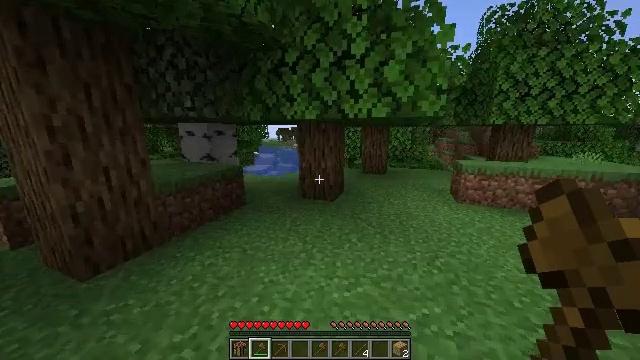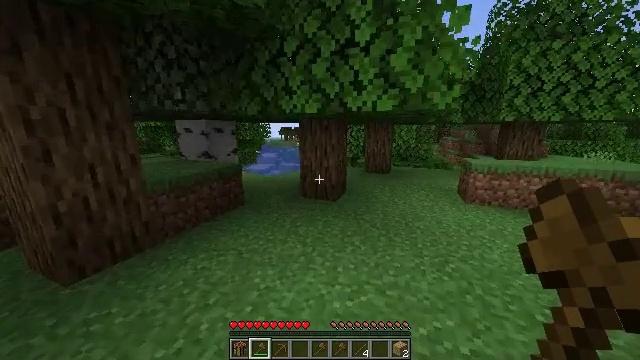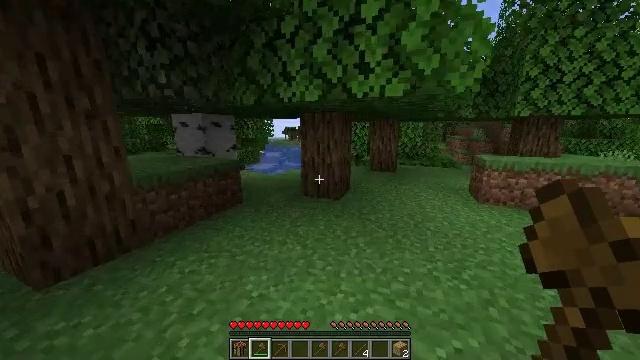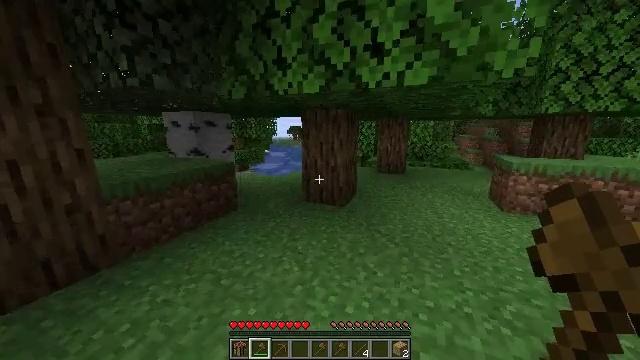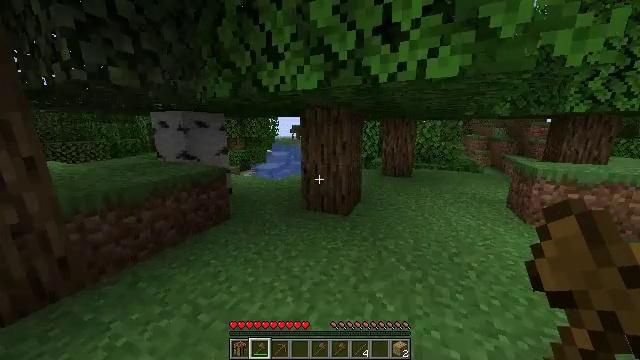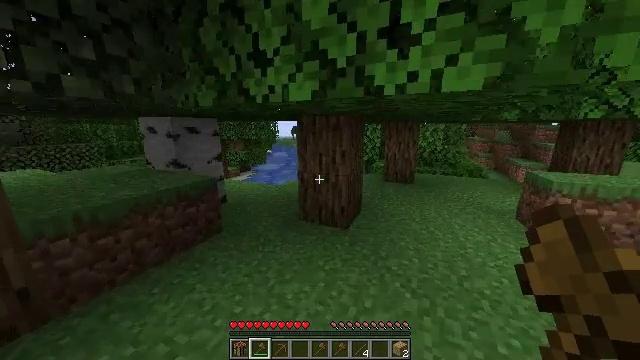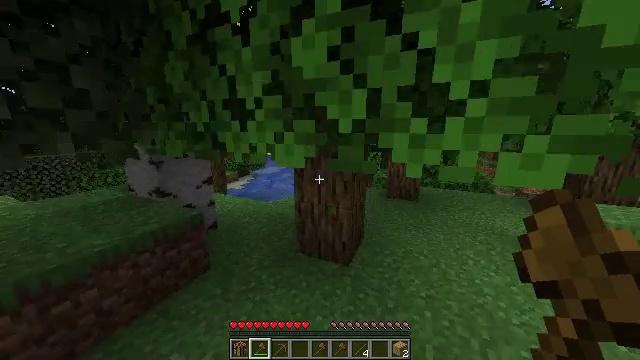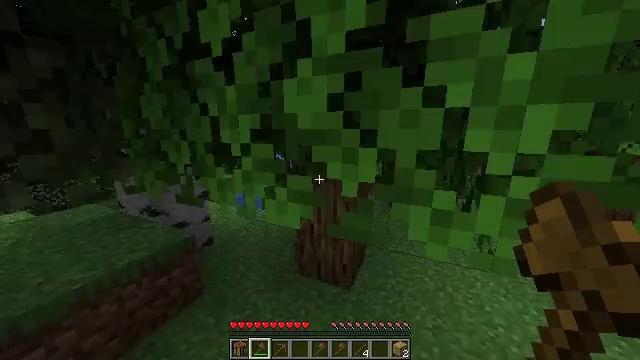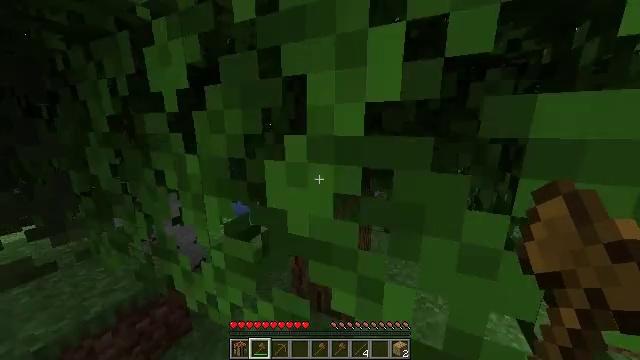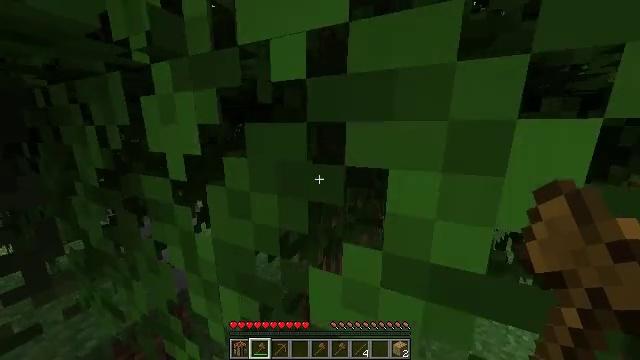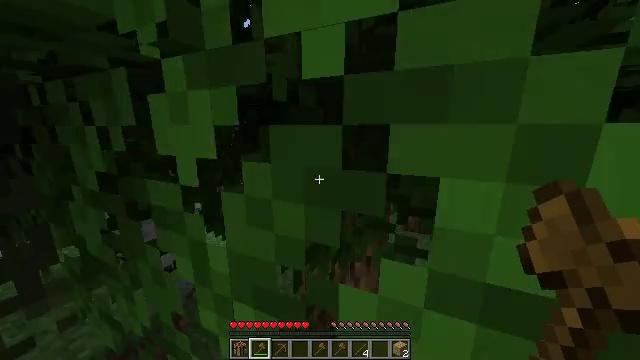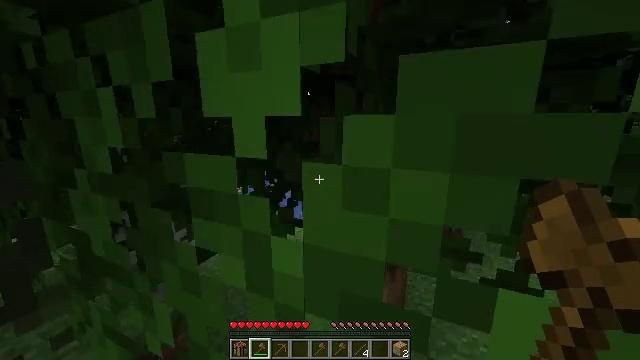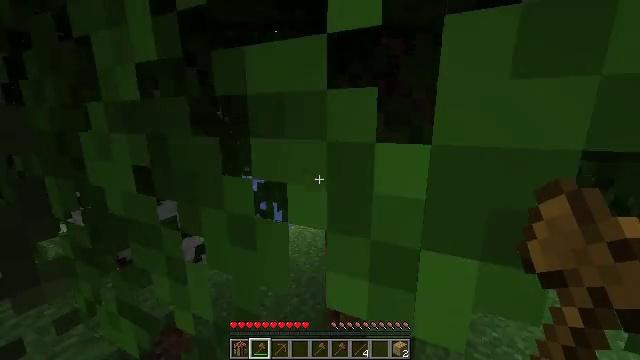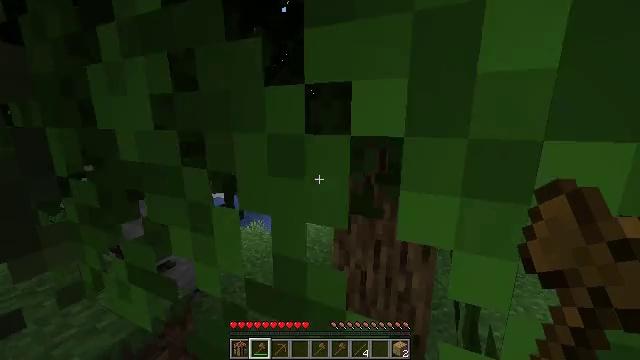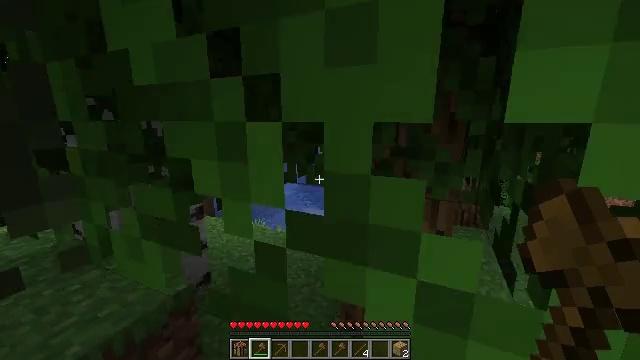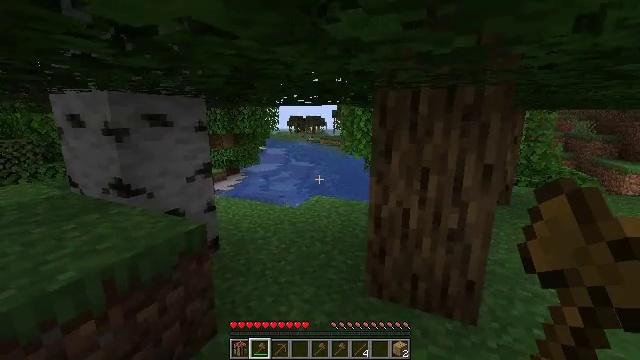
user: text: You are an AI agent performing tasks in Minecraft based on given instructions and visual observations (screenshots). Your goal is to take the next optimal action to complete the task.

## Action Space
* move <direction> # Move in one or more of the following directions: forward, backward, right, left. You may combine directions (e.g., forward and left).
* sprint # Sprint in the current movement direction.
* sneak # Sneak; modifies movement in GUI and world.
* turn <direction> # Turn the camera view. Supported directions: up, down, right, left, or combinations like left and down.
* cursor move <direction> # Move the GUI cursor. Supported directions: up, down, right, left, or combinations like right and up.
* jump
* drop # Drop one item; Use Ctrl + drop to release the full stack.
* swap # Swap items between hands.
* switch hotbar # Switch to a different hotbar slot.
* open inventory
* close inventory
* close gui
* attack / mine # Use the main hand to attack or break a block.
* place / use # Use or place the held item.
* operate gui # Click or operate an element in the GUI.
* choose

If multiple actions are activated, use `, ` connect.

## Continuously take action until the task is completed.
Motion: motion action
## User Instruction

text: Hunt a salmon.
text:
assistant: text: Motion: move forward
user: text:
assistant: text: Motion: move forward, turn left
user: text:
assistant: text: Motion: move forward, turn left
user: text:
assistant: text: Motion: move forward
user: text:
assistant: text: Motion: move forward, jump
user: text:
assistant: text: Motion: move forward, jump
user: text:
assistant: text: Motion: move forward, jump
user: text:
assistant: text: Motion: move forward
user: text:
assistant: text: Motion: move forward and move left
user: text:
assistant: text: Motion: move forward and move left
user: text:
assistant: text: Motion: move forward and move left
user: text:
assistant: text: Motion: move forward and move left
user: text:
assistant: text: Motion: move forward and move left
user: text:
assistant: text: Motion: move forward
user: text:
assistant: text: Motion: move forward
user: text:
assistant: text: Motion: move forward
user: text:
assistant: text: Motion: move forward
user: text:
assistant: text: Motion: move forward
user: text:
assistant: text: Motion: move forward
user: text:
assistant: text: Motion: move forward
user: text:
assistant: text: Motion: move forward
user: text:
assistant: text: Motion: move forward
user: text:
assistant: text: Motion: move forward
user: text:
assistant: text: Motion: move forward
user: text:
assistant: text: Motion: move forward
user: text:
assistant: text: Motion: move forward
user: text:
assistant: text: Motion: move forward
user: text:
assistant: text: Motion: move forward
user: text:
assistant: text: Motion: move forward
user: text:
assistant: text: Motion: move forward